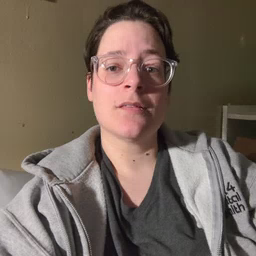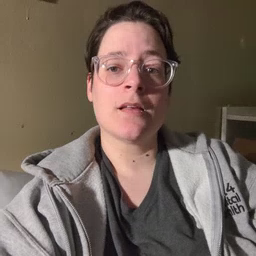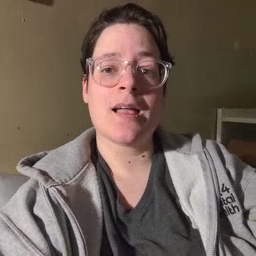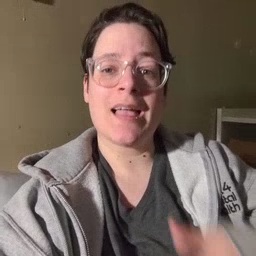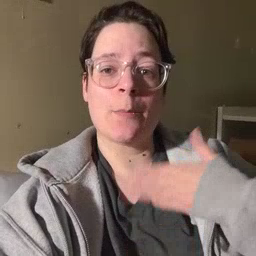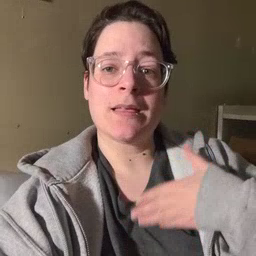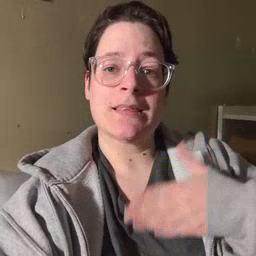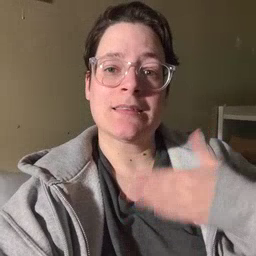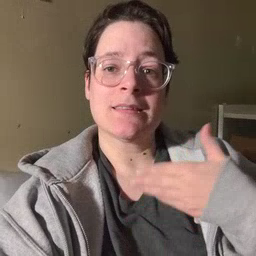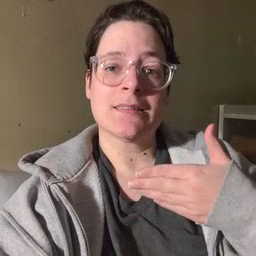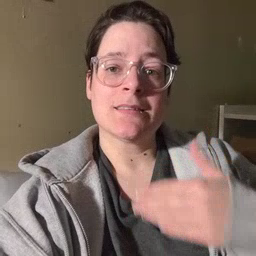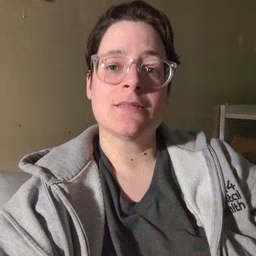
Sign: happy